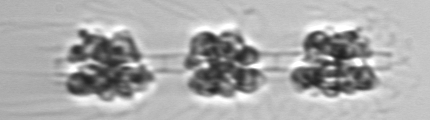
Label: Leptocylindrus_mediterraneus